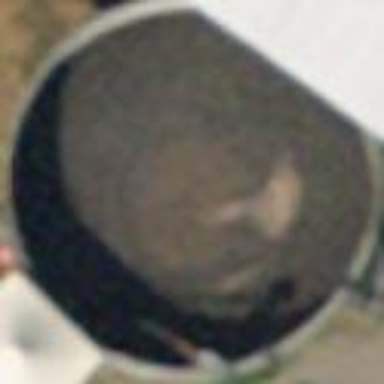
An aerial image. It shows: Silo.